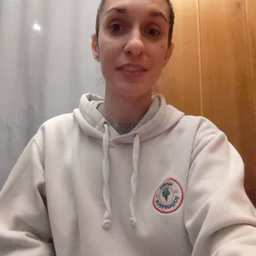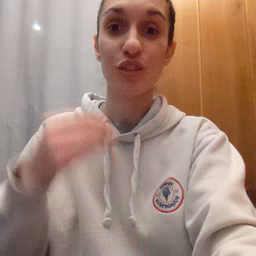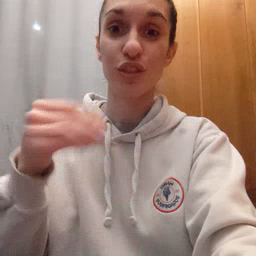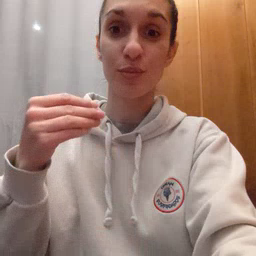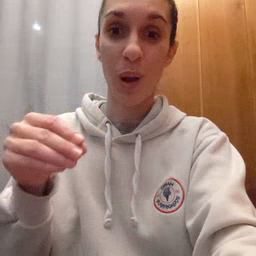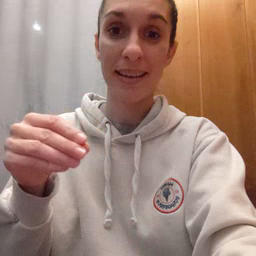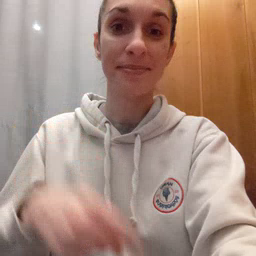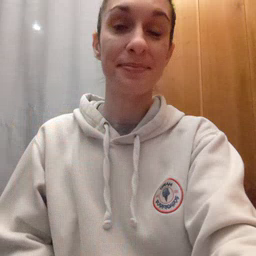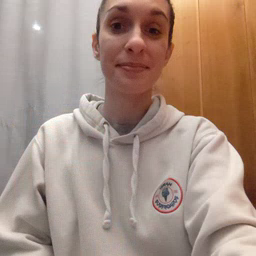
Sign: store